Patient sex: F
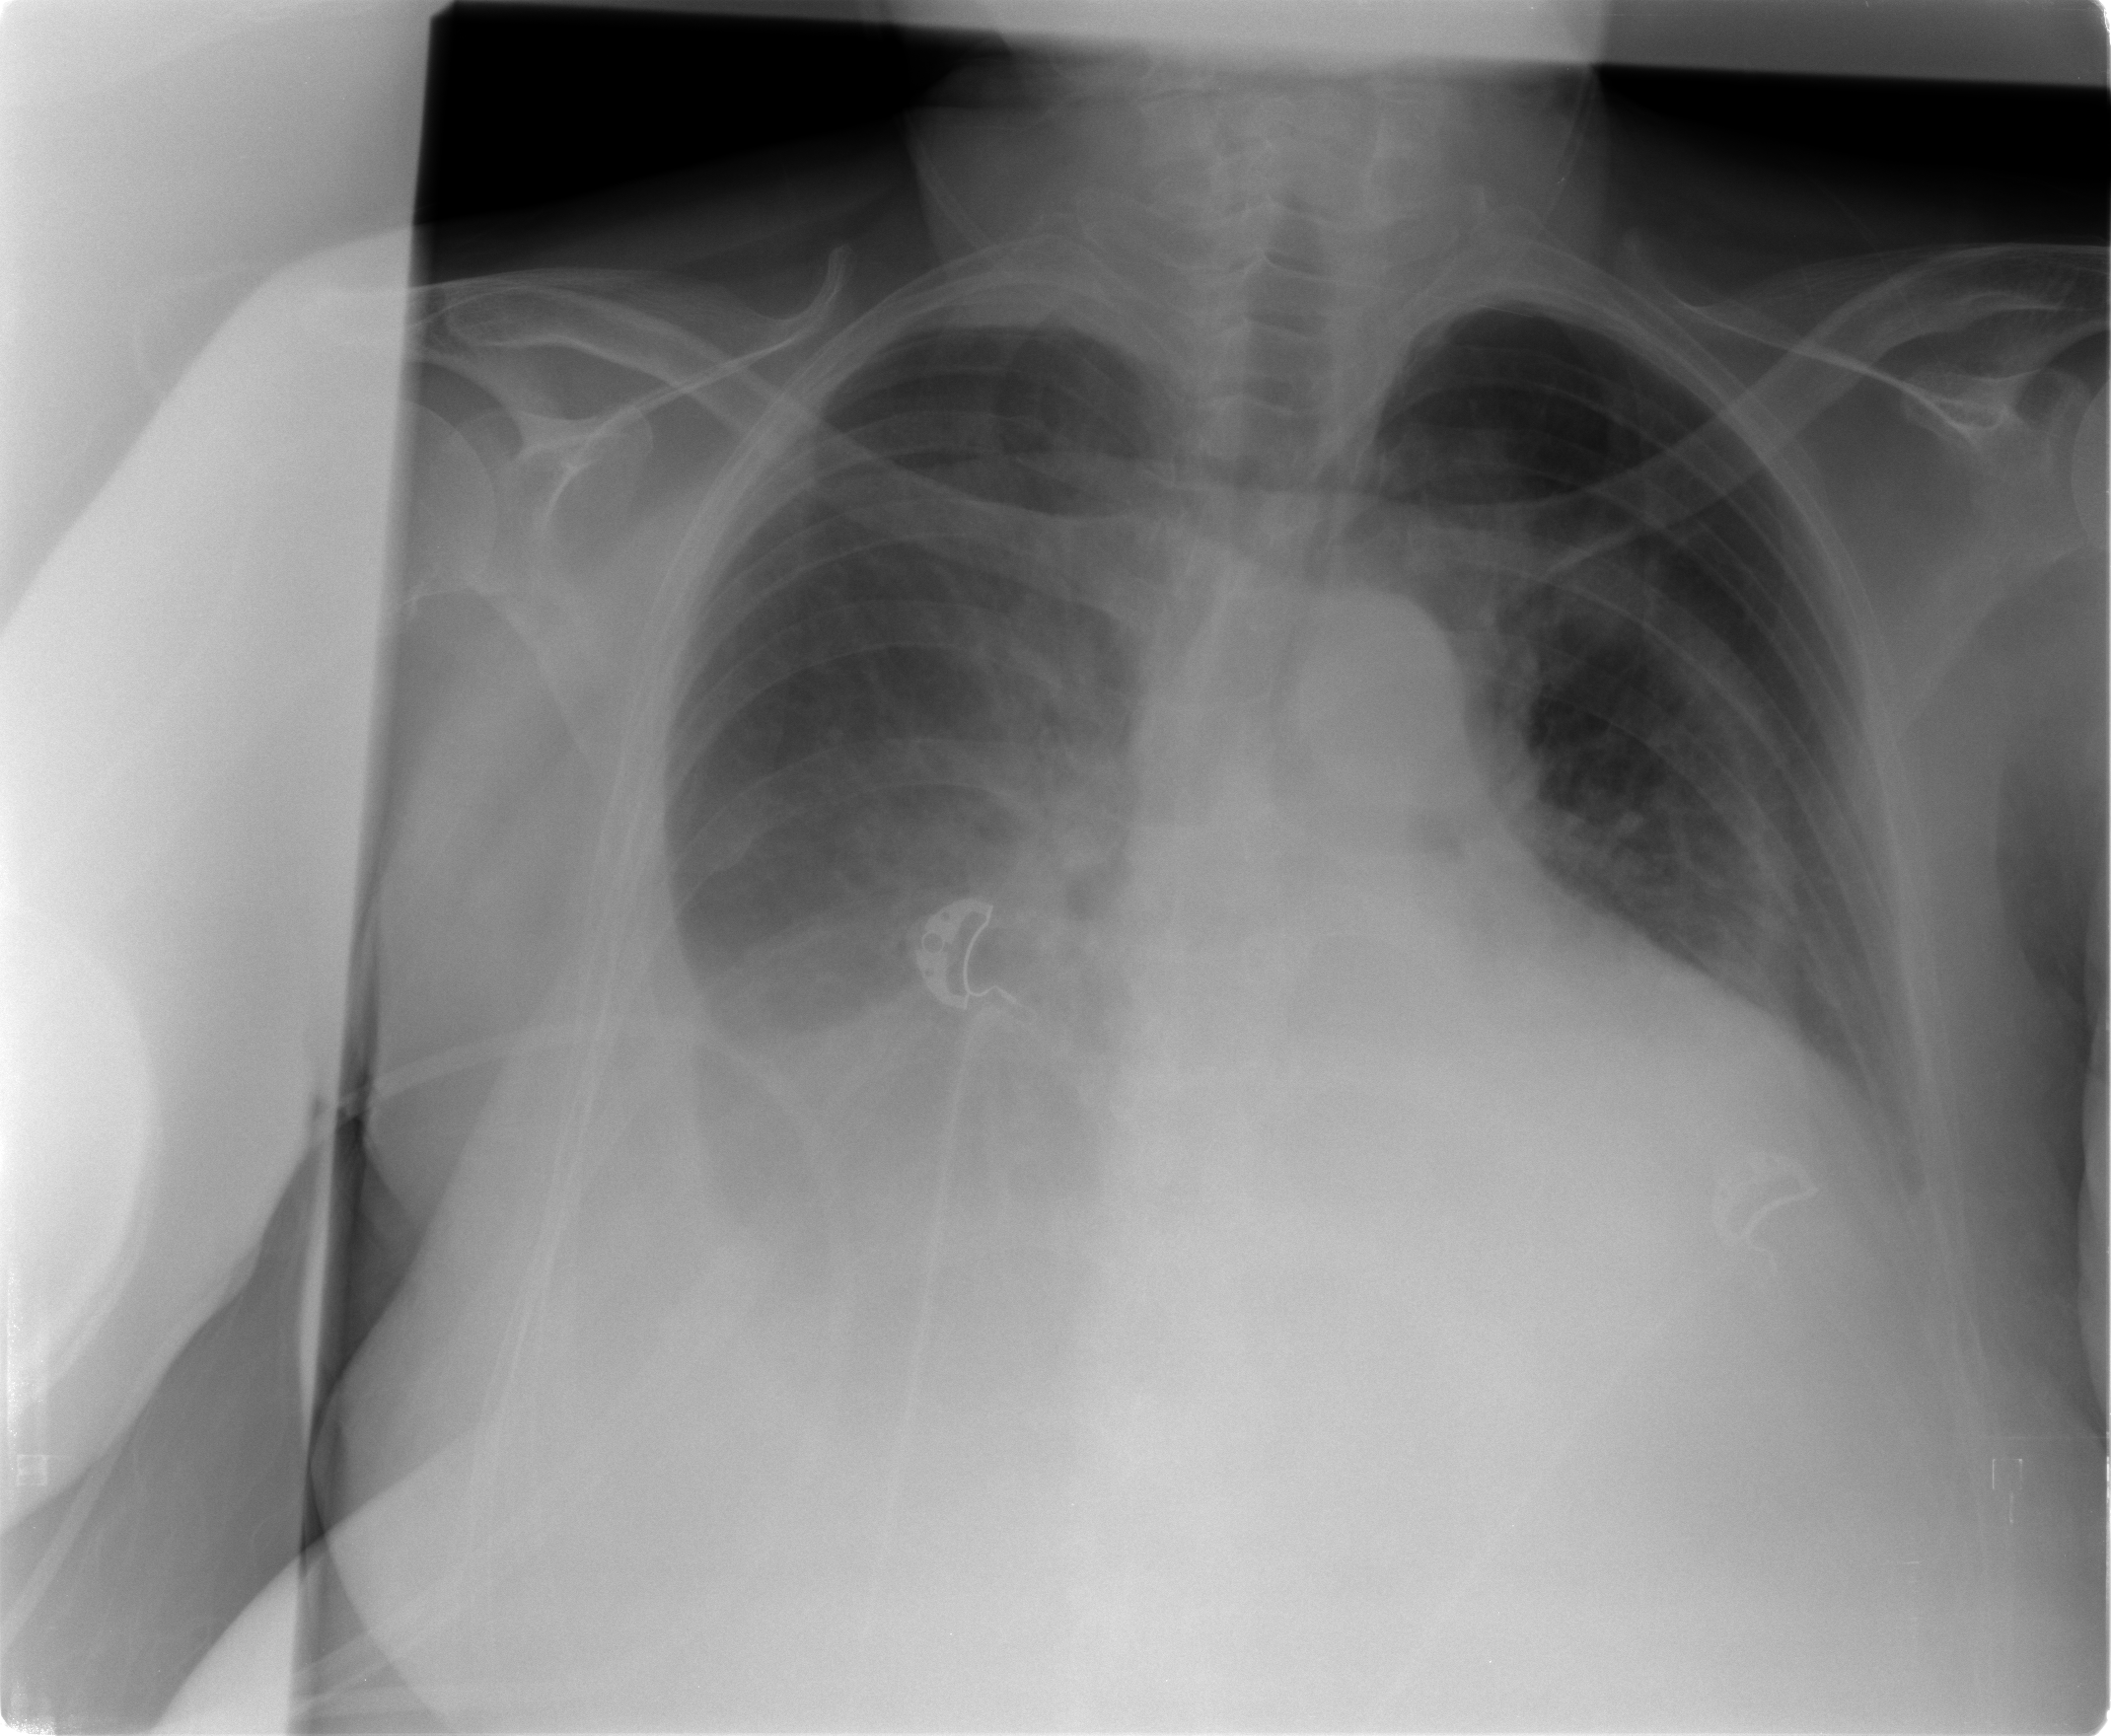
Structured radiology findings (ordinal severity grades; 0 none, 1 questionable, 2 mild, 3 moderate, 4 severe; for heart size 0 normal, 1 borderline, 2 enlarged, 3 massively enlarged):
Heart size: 3
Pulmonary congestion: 0
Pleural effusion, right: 3
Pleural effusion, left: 1
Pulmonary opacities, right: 2
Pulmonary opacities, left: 0
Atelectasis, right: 2
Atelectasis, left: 2